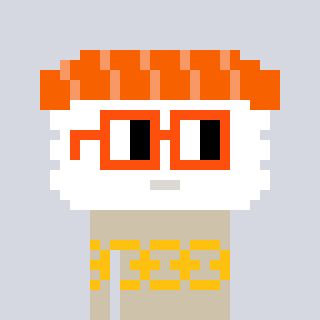
a pixel art character with square orange glasses, a nigiri-shaped head and a bege-colored body on a cool background